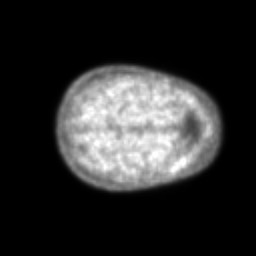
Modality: PET
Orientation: axial
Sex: female
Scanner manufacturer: ge